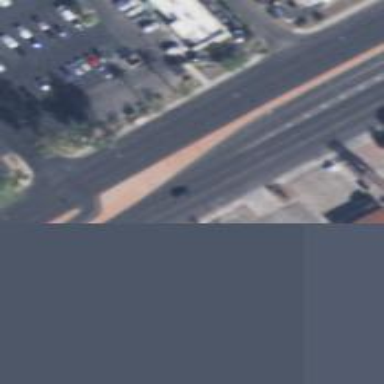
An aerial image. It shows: Unmarked crossing on the road.